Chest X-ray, PA view. Patient: 17 years old, sex M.
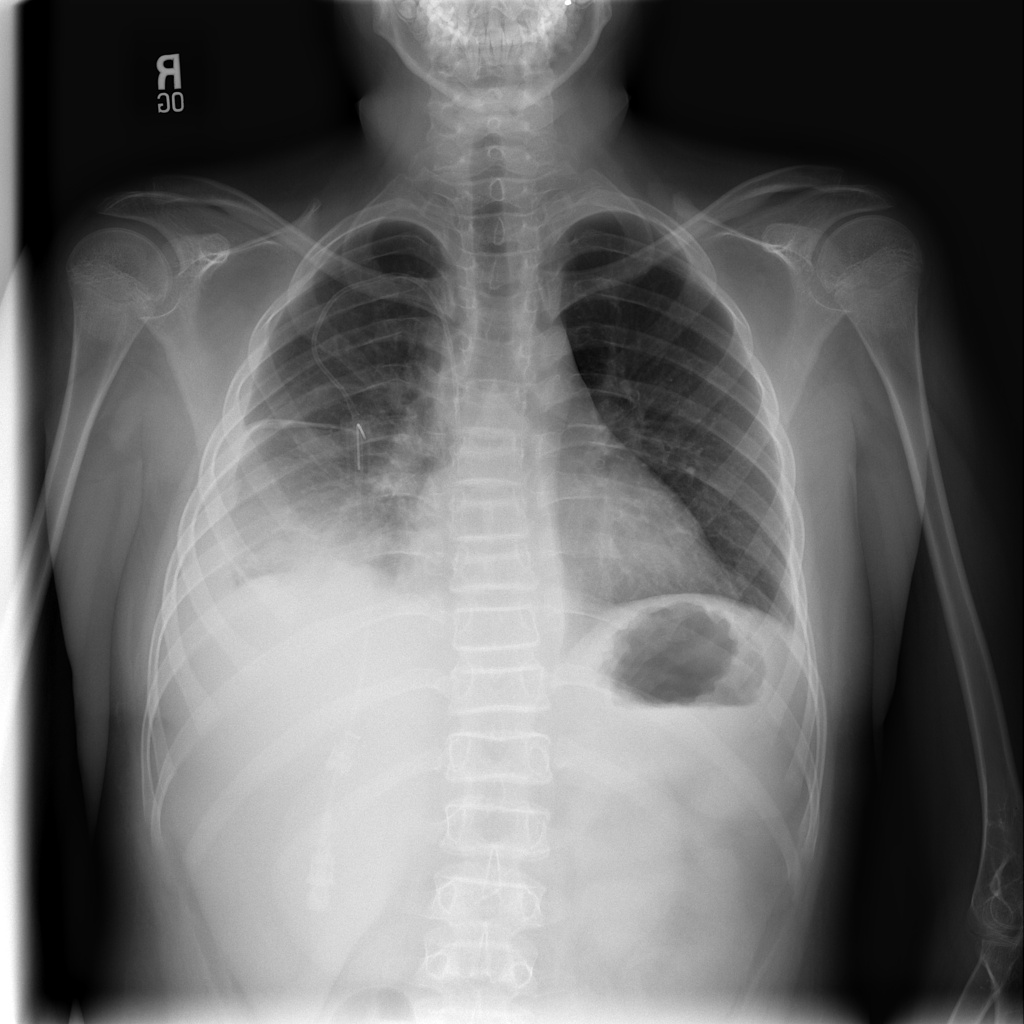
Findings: Effusion